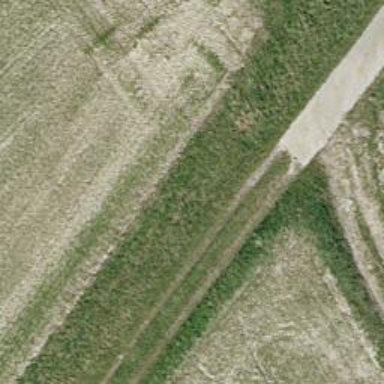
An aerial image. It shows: Track with ground surface graded as grade3.